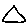
Label: triangle